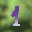
Label: 1